Question: I have those 3 boxes

and I want to have some margin inbetween them. As soon as I add margin, the 3rd one goes to the next row. Here's the code:
'''
#hotels {
background: url('../img/PICS/19427110_ml.jpg');
background-size: 100%;
height:10px;
color:whitesmoke;
}
.contenhotelsclass {
border-radius:10px;
padding: 70px;
height: 700px;
background: rgba(0, 0, 13, 0.6);
}
.contentsfirst {
padding-top: 100px;
padding-bottom: 100px;
}
'''
---
If I add
'''
.marginyes {
margin: 0 30px;
}
'''
The next row thing happens.
---
'''
<section id="hotels">
<div class="row">
<div class="col-md-12 contentsfirst" id="contenthotels">
<div class="col-md-4 contenhotelsclass">
<img src="{{ URL::asset('img/PICS/18911510_ml.jpg') }}" class="img-circle img-responsive"> </img>
<span><h2>{{ Str::upper($wording['training']->container) }}</h2></span>
<span style="padding-top: 100px">{{ Str::limit($wording['training']->wording , 400, '...') }}</span>
<span ><p style="padding-top: 30px;"><button id="trainbutton" class="btn btn-success">Read more!</button></p></span>
</div>
<div class="col-md-4 contenhotelsclass marginyes">
<img src="{{ URL::asset('img/PICS/20360155_m.jpg') }}" class="img-circle img-responsive"> </img>
<span><h2>{{ Str::upper($wording['taste']->container) }}</h2></span>
<span style="padding-top: 100px">{{ Str::limit($wording['taste']->wording ,400,'...') }}</span>
<span><p style="padding-top: 30px;"><button id="eatbutton" class="btn btn-success">Read more!</button></p></span>
</div>
<div class="col-md-4 contenhotelsclass">
<img src="{{ URL::asset('img/PICS/31786072_ml.jpg') }}" class="img-circle img-responsive"> </img>
<span><h2>{{ Str::upper($wording['relax']->container) }}</h2></span>
<span style="padding-top: 100px">{{ Str::limit($wording['relax']->wording ,400,'...') }}</span>
<span><p style="padding-top: 30px;"><button id="relaxbutton" class="btn btn-success">Read more!</button></p></span>
</div>
</div>
</div>
</section>
'''
---
I'm using bootstrap 3.
How could I solve this?
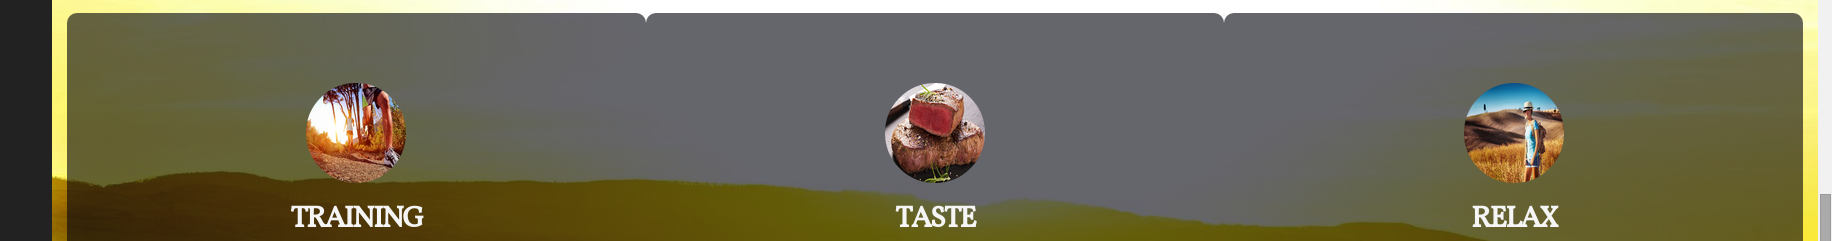
Answer: there is a solution.
change your DOM
'''
<div class="col-md-4 contenhotelsclass">
........
</div>
'''
'''
<div class="col-md-4">
<div class="contenhotelsclass">
.....
</div>
</div>
'''
add following css:
'''
.contenhotelsclass {margin:0px 10px;}
'''
<URL>